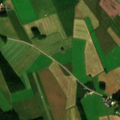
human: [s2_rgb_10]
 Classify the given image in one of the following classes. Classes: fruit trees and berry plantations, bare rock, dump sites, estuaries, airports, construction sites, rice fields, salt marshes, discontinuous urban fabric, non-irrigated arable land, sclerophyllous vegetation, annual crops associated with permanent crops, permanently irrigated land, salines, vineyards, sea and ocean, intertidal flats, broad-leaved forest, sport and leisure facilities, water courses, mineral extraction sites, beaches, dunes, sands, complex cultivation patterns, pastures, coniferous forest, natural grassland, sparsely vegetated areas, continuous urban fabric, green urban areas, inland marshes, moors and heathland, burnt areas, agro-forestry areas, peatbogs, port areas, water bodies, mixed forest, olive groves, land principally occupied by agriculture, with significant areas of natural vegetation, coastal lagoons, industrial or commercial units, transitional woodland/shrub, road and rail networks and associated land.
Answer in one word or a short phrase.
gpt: non-irrigated arable land, coniferous forest